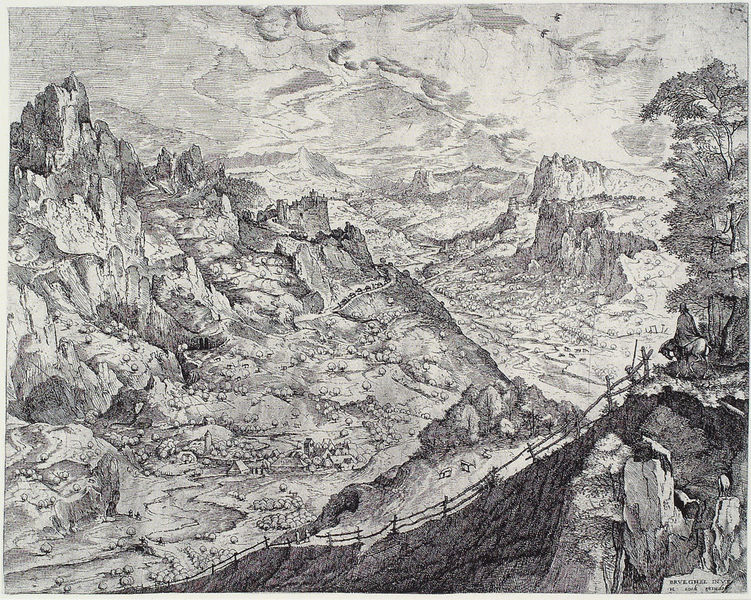
Titel: Große Alpenlandschaft (nach Pieter Bruegel d. Ä.)
Künstler: Johannes van Doetecum
Institution: Wien, Graphische Sammlung Albertina
Schlagwörter: baum, berg, felsen, himmel, mann, weiß, wolken, bäume, landschaft, menschen, schwarz, zeichnung, haus, tiere, weg, wolke, zaun, mensch, signatur, feld, felder, busch, büsche, kirche, tal, pferd, reiter, abhang, berge, fels, gebirge, gipfel, dorf, grafik, graphik, zäune, fluß, panorama, tusche, burg, alpen, druck, radierung, stich, text, wanderer, ziegen, von oben, daorf